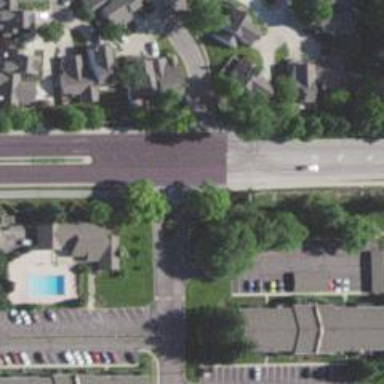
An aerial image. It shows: Secondary road with asphalt surface.